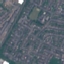
Label: Residential